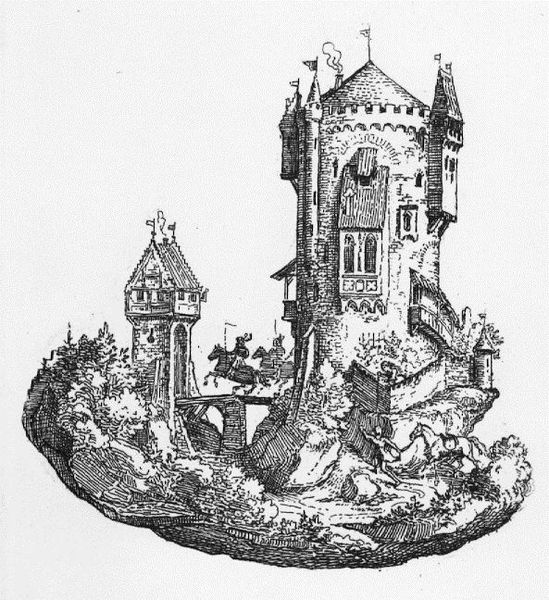
Titel: Ausritt aus der Burg
Künstler: Moritz von Schwind
Standort: Karlsruhe
Institution: Staatliche Kunsthalle Karlsruhe
Schlagwörter: baum, berg, felsen, mann, schatten, weiß, bäume, fluss, landschaft, menschen, ausschnitt, fenster, grau, holz, licht, männer, schwarz, skizze, szene, zeichnung, dach, gebäude, gras, schloss, tier, weg, architektur, spitze, stein, steine, bach, erde, brücke, busch, büsche, gebüsch, kirche, pfad, rauch, sträucher, insel, land, figur, wald, kamin, pferd, pferde, reiter, rund, schornstein, turm, ausritt, reiten, ritt, sattel, steigbügel, balkon, holzschnitt, fahnen, fahne, flagge, berge, fels, dächer, mauer, schornsteine, ziegel, grafik, graphik, schlucht, silhouette, banner, luft, treppe, treppen, lanze, soldaten, spitz, schmal, dekor, aufgang, stufen, striche, tor, zinnen, eng, erker, ruine, burg, kloster, türmchen, türme, schweben, stürmen, druck, druckgraphik, schwarz-weiss, schraffur, holzstich, radierung, stich, illustration, soldat, bleistift, kranz, ritter, rüstung, wimpel, halbrund, portal, mittelalter, märchen, graben, lanzen, flaggen, fähnchen, kupferstich, burggraben, schwebend, führen, bergfried, fesnter, standarte, zinne, winken, schießscharten, tuschezeichnung, hängebrücke, ritterburg, zugbrücke, wehrturm, torturm, galoppieren, dacke, vignette, burgturm, trappe, schwazr, ex libris, grimm, knappe, burgfried, woke, luftschloss, gräfte, brüvke, schwebt, biphorium, märchenillustration, bliestift, wölckchen, en, 19. jahrhundert, rauchfang, 1900, emann, druck#, rsoldaten, es, wattel, rauchfänge, döcher, shornstein, ritterr, pferde lanze, bäume büsche, uftschloss, ex, schornsteinfenster, terry pratchett, libris, flutgraben